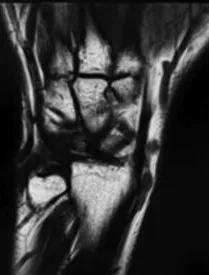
MRI image of a wrist Schwannoma mimicking an intraneural ganglion cyst. A well-defined ovoid structure lateral to the extensor carpi radialis tendon, measuring 6 x 5 mm and communicating with the underlying joint space. Coronal.
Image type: radiology (mri)